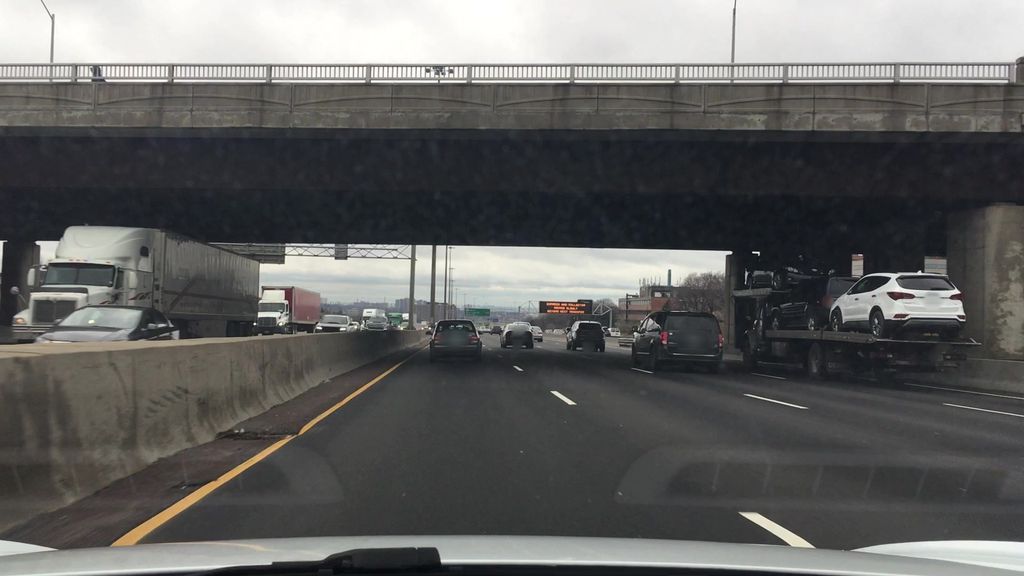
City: toronto